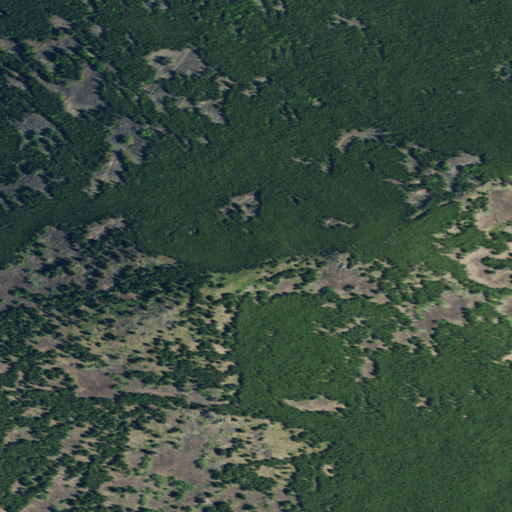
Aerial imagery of mountain in Montana named Green Mountain containing grassland and evergreen forest